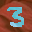
Label: 3